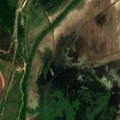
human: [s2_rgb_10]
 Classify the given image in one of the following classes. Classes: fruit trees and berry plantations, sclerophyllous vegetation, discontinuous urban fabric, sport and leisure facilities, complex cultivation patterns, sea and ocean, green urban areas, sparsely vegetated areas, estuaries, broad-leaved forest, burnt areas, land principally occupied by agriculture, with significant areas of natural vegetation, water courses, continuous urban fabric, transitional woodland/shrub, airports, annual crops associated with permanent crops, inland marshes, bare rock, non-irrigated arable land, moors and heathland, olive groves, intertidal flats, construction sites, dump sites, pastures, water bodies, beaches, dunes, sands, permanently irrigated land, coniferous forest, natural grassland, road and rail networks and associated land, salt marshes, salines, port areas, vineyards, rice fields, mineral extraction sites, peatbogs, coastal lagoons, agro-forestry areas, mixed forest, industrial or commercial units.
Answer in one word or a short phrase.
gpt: permanently irrigated land, land principally occupied by agriculture, with significant areas of natural vegetation, broad-leaved forest, inland marshes